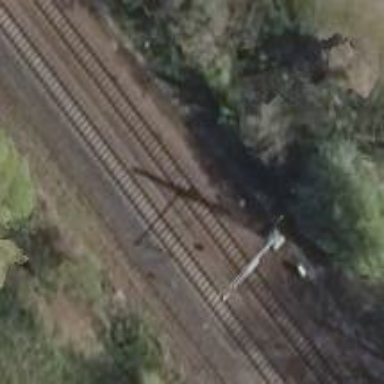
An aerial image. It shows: Railway signal.